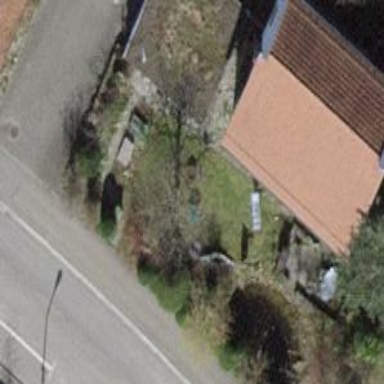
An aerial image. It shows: Building with tiled roof.